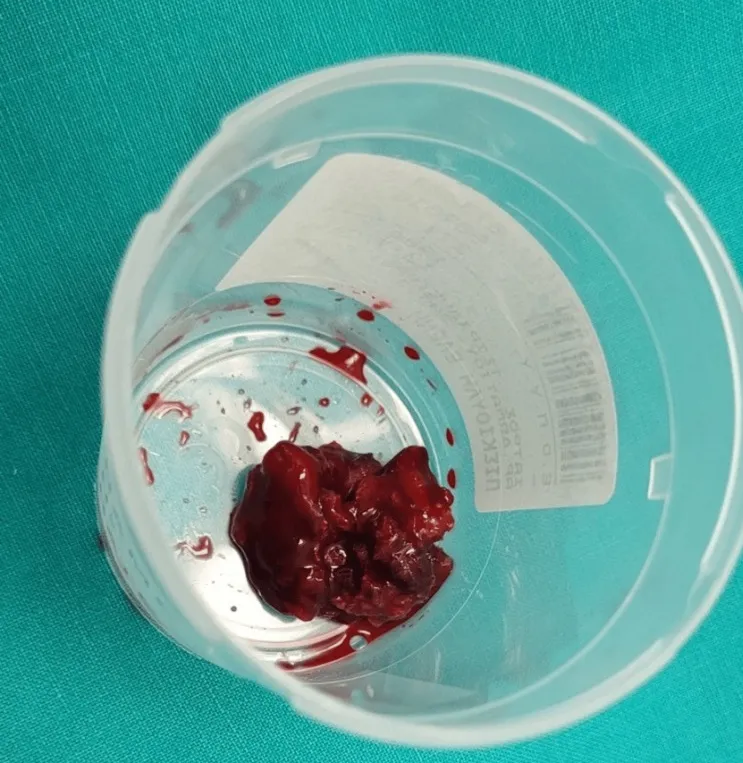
Firm and sponge-like lesion extracted from the acetabulum. The removed lesion from the region of the acetabular fovea at the site of insertion of the ligamentum teres.
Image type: medical_photograph (other_medical_photograph)